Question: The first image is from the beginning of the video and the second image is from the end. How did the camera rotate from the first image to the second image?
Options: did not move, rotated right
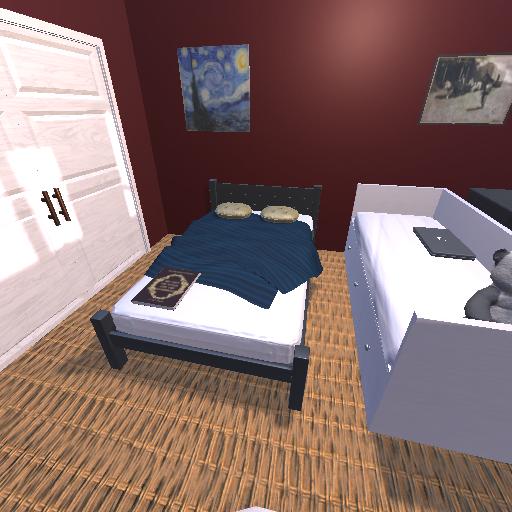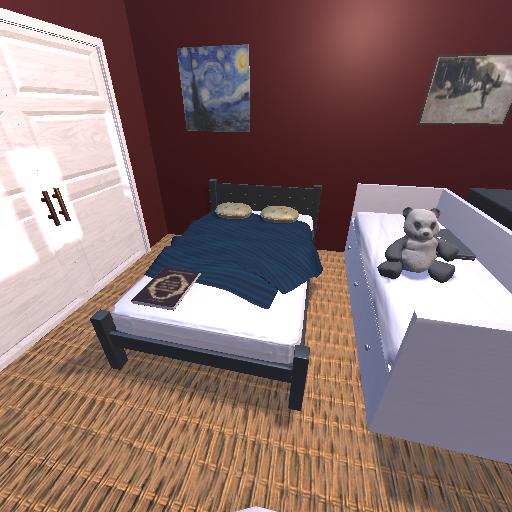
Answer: did not move